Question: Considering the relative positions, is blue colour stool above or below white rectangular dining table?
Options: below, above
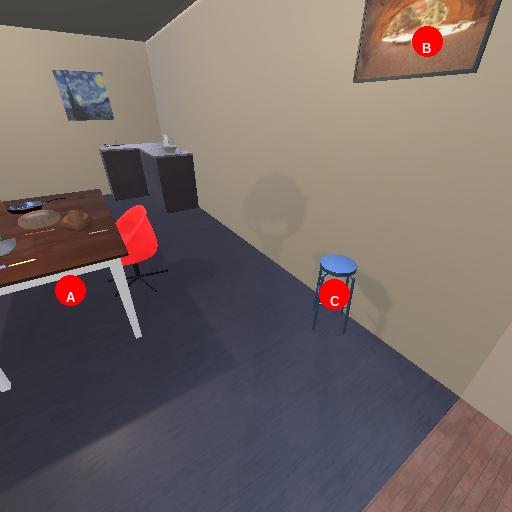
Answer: below